Question: I'm programming a server-side application which will manage requests from:
- - -
As of now I'm using only one (NodeJS) application for every type of requests, the problem is that with a growing user base, this approach will generate a bottle-neck.

I would like some advices on how to develop the server-side architetture so that it'll be scalable.
The only solution that I know of is to use multiple servers with the same application running which will share the same memory (Redis server).
Is it possible in nodeJS to split the management of these types of request into multiple servers? Maybe one or more servers for each type of request?
Currently I'm using:
- - - - -
Thanks in advance, can you recommend some books on this matter?
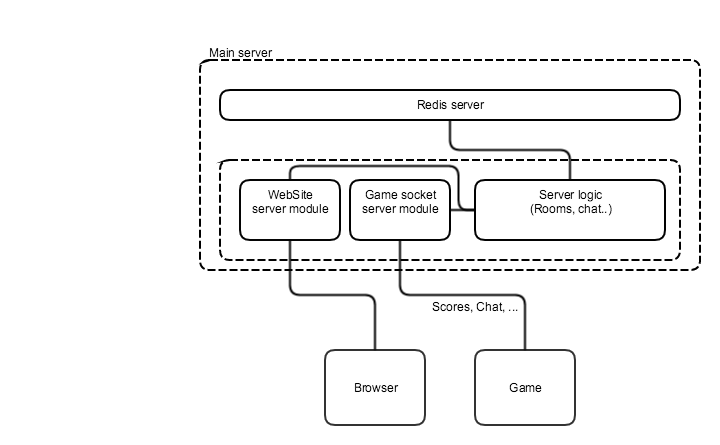
Answer: On one machine to handle the power of multicore architecture you can use node.js 'Cluster' module (<URL>.
I think it is a good idea to split API and Website on different applications. If you decide to run multiple node.js applications on one machine try to use 'pm2' (<URL>. You could probably split your API on a bunch of small applications - which called microservice architecture. I personally don't like microservice approach you can check the web for pros and cons.
Also if you deploy your application (or bunch of applications) on different virtual/phisycal machines (which is usual in production) you can use 'haproxy' for balancing and
fault tolerance (<URL>.